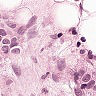
Metastatic tissue present: yes